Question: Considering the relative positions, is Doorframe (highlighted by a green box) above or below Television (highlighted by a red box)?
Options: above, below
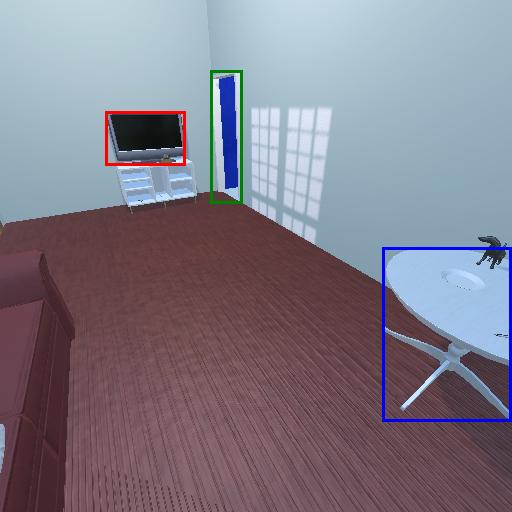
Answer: above